Question:
I keep getting this error when trying to initialise the form with my graph on it. Can't figure out a work around for it. Think it has something to do with Data Binding
Any ideas ?
Here is my code -
'''
using System;
using System.Collections.Generic;
using System.ComponentModel;
using System.Data;
using System.Drawing;
using System.Linq;
using System.Text;
using System.Threading.Tasks;
using System.Windows.Forms;
using System.Windows.Forms.DataVisualization.Charting;
namespace NoCAnalysisTool2
{
public partial class Visualisation : UserControl
{
public string tx_graph { get; set; }
public List<int> tx_graphData { get; set; }
public Visualisation(string txGraph, List<int> tx_GData)
{
InitializeComponent();
tx_graph = txGraph;
tx_graphData = tx_GData;
// Set 3D chart settings
chart1.ChartAreas["Default"].Area3DStyle.Enable3D = true;
chart1.ChartAreas["Default"].Area3DStyle.IsRightAngleAxes = false;
chart1.ChartAreas["Default"].Area3DStyle.Inclination = 40;
chart1.ChartAreas["Default"].Area3DStyle.Rotation = 20;
chart1.ChartAreas["Default"].Area3DStyle.LightStyle = LightStyle.Realistic;
// Populate series with random data
Random random = new Random();
for (int pointIndex = 0; pointIndex < 10; pointIndex++)
{
chart1.Series["Series1"].Points.AddY(random.Next(45, 95));
chart1.Series["Series2"].Points.AddY(random.Next(5, 75));
}
// Set series chart type
chart1.Series["Series1"].ChartType = SeriesChartType.Line;
chart1.Series["Series2"].ChartType = SeriesChartType.Spline;
// Set point labels
chart1.Series["Series1"].IsValueShownAsLabel = true;
chart1.Series["Series2"].IsValueShownAsLabel = true;
// Enable X axis margin
chart1.ChartAreas["Default"].AxisX.IsMarginVisible = true;
// Enable the ShowMarkerLines
chart1.Series["Series1"]["ShowMarkerLines"] = "true";
chart1.Series["Series2"]["ShowMarkerLines"] = "true";
}
private void TxGraph_Load(object sender, EventArgs e)
{
}
private void Tx_graph_Click(object sender, EventArgs e)
{
}
private void Visualisation_Load(object sender, EventArgs e)
{
}
private void chart11_Click(object sender, EventArgs e)
{
}
}
}
'''
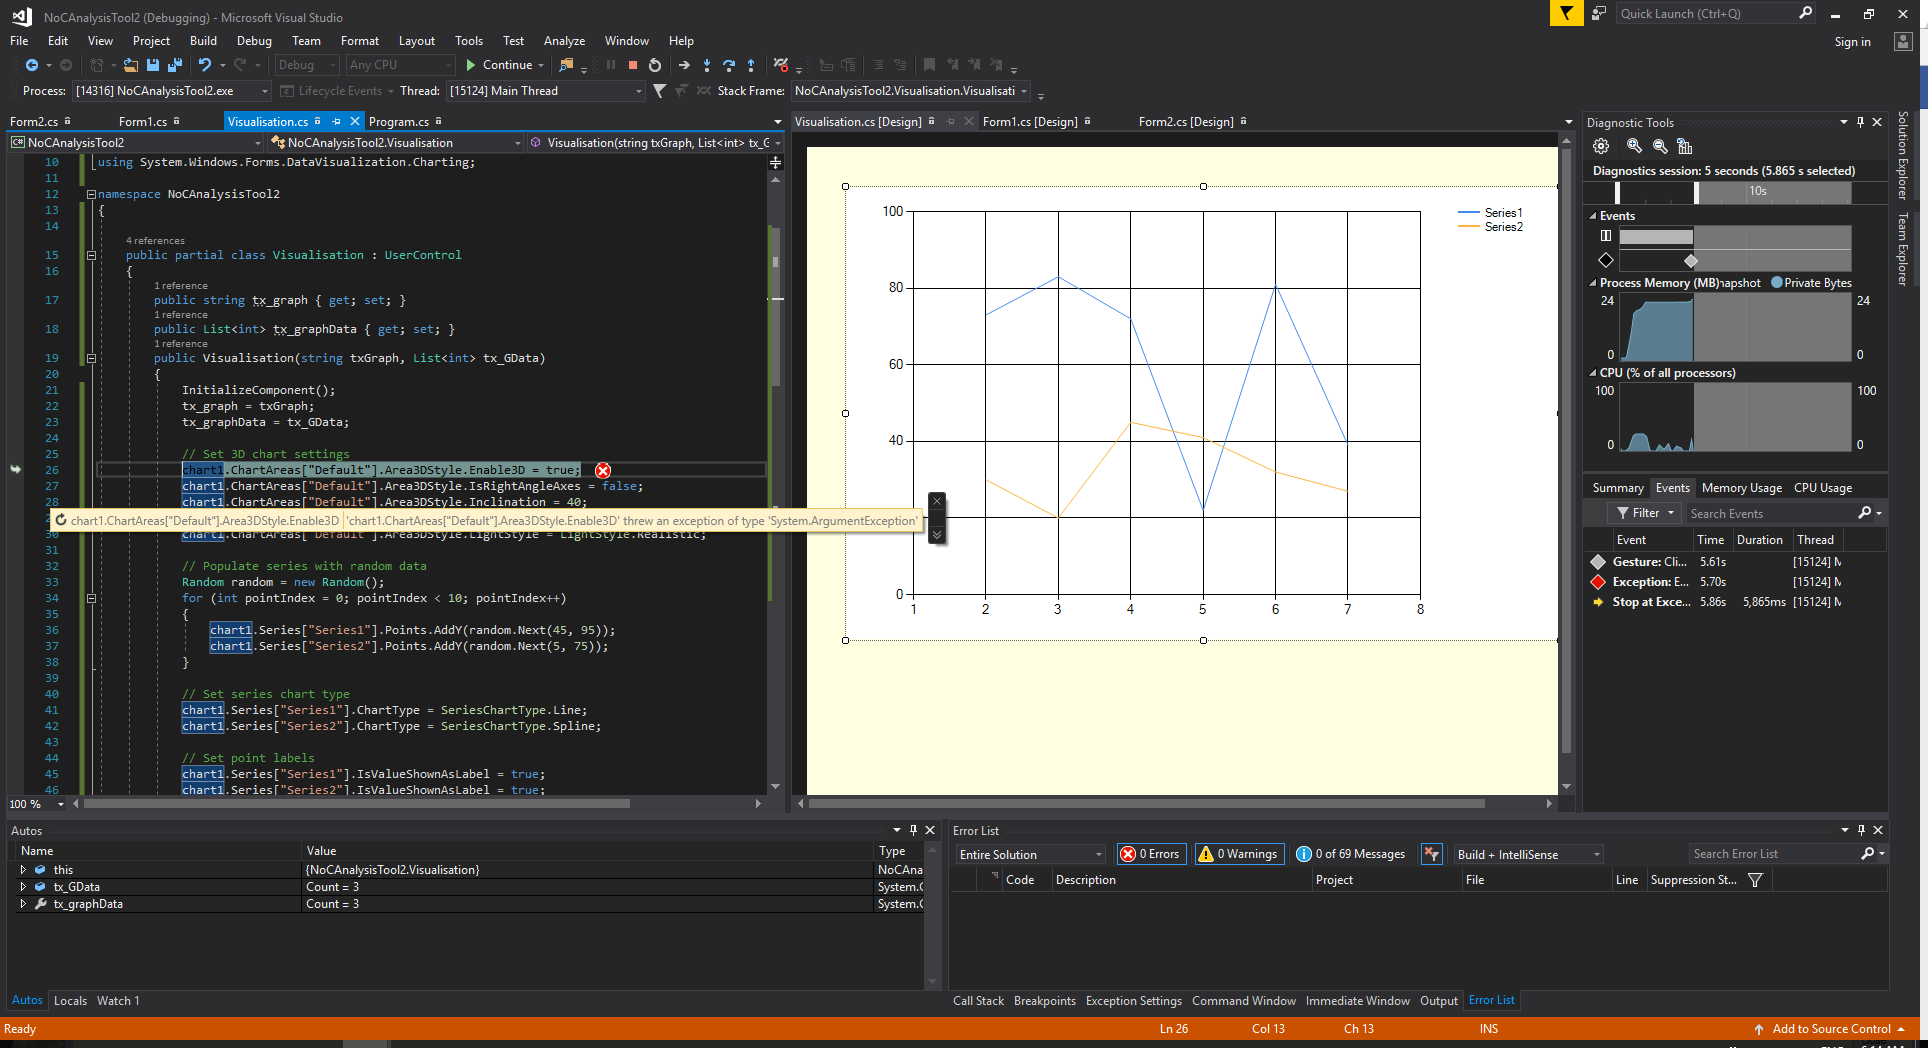
Answer: The 'ChartArea' is not called '"Default"' but '"ChartArea1"'.
You have the choice of either calling it by its index:
'''
ChartArea ca = chart1.ChartAreas[0];
'''
Or by its right name:
'''
ChartArea ca = chart1.ChartAreas["ChartArea1"];
'''
Or set the 'Name' property th a string you like..:
'''
chart1.ChartAreas[0].Name = "Default";
'''
..and then calli it by that 'Name':
'''
chart1.ChartAreas["Default"].Area3DStyle.Enable3D = true;
'''
Btw: I hope you have added the 2nd Series in the designer and given it the right Name ;-)